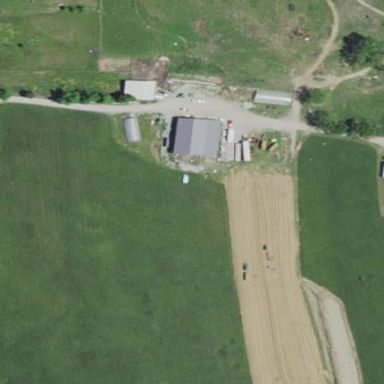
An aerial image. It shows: Farmyard area.